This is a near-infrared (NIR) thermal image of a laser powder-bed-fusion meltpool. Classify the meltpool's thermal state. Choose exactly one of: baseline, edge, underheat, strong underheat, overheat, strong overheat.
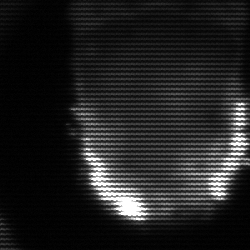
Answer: baseline